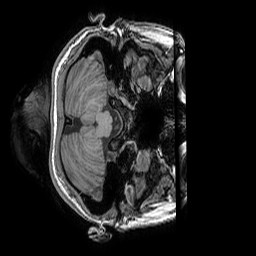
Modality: T1w
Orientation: axial
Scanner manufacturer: ge
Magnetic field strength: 3 T
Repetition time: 0.008512 s
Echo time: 0.003336 s